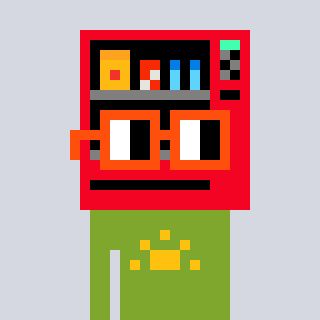
a pixel art character with square orange glasses, a vending machine-shaped head and a slimegreen-colored body on a cool background